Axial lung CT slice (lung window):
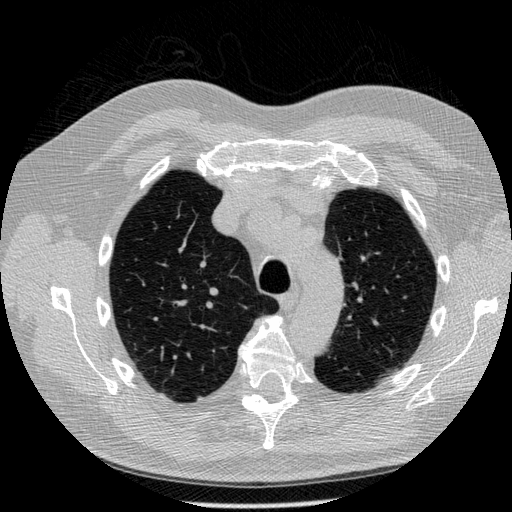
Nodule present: no